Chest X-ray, AP view. Patient: 54 years old, sex F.
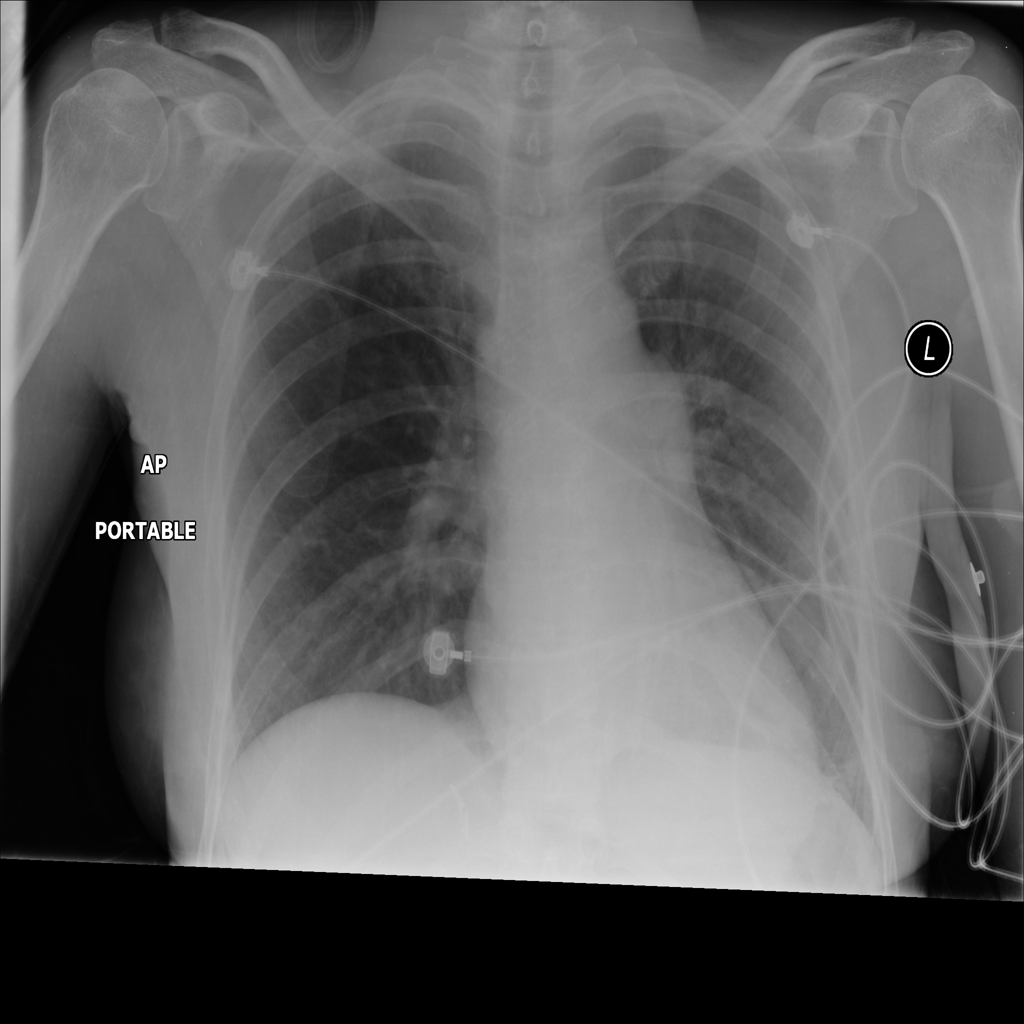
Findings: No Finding